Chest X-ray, PA view. Patient: 25 years old, sex F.
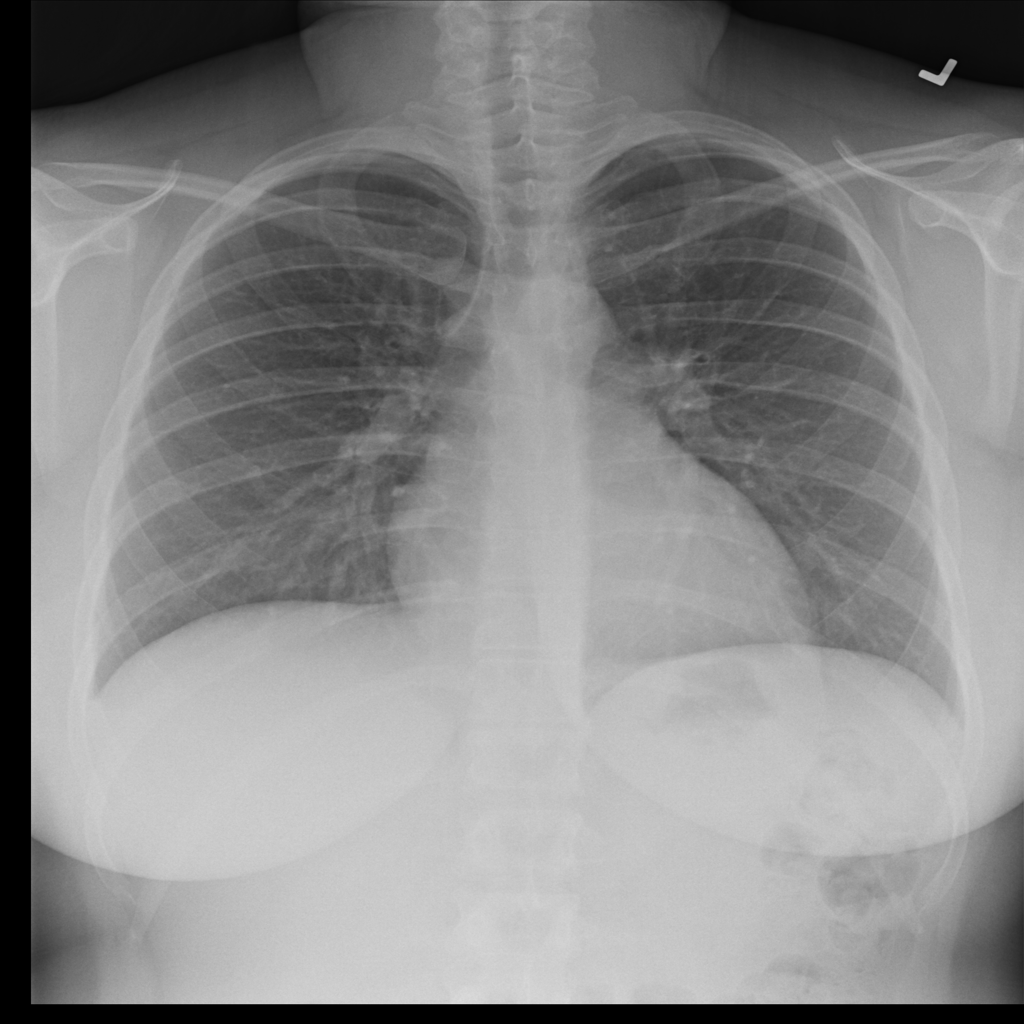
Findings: No Finding